Interaction volume radius: 5 \u00c5
Interaction volume height: 10 \u00c5
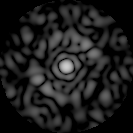
Disorder parameter: 0.8525